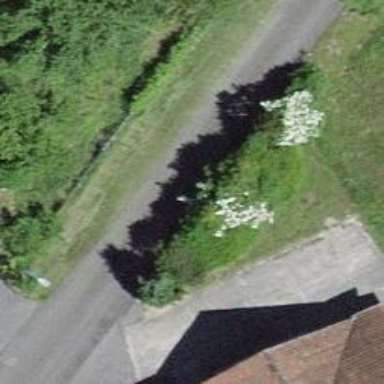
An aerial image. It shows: Residential road.